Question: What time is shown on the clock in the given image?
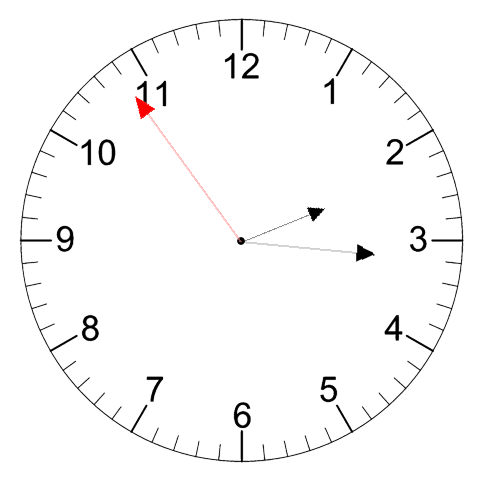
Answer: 02:15:54